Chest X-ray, AP view. Patient: 25 years old, sex F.
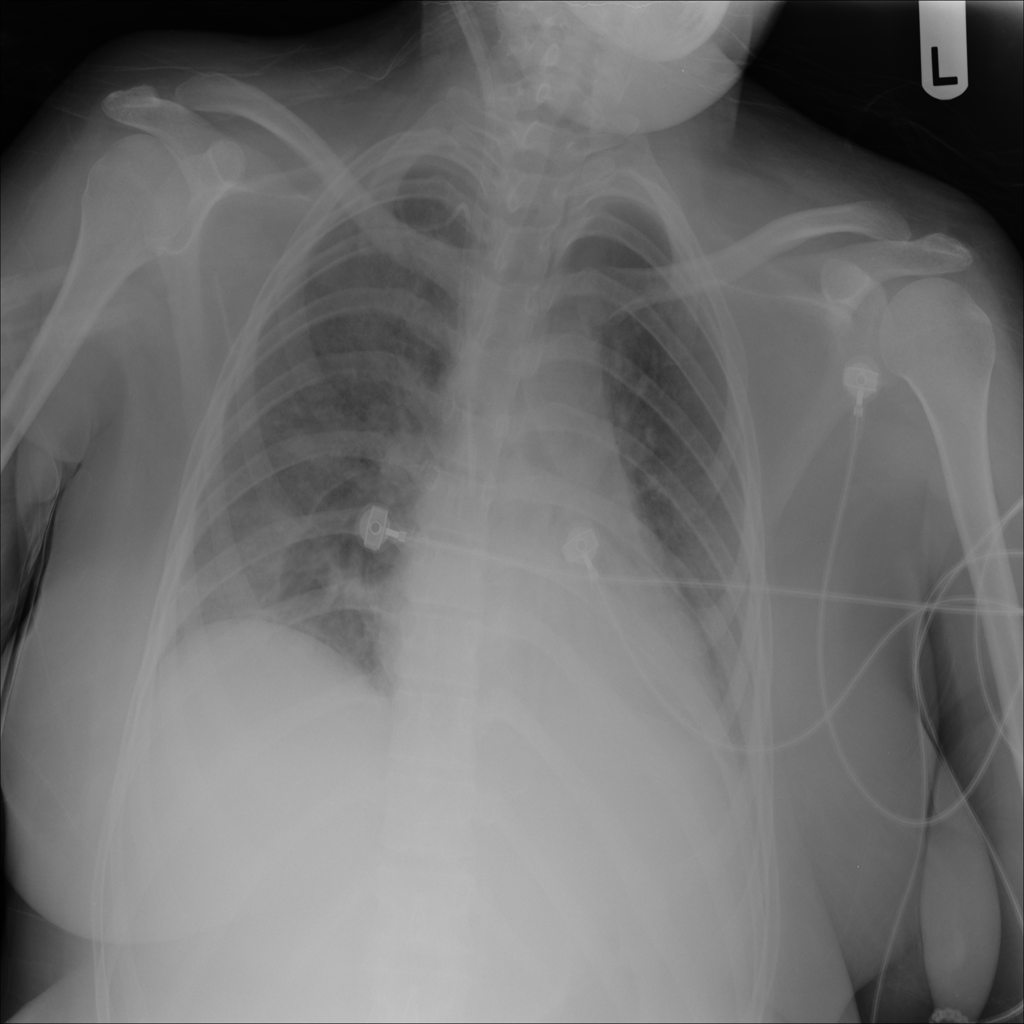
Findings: Atelectasis, Edema, Infiltration